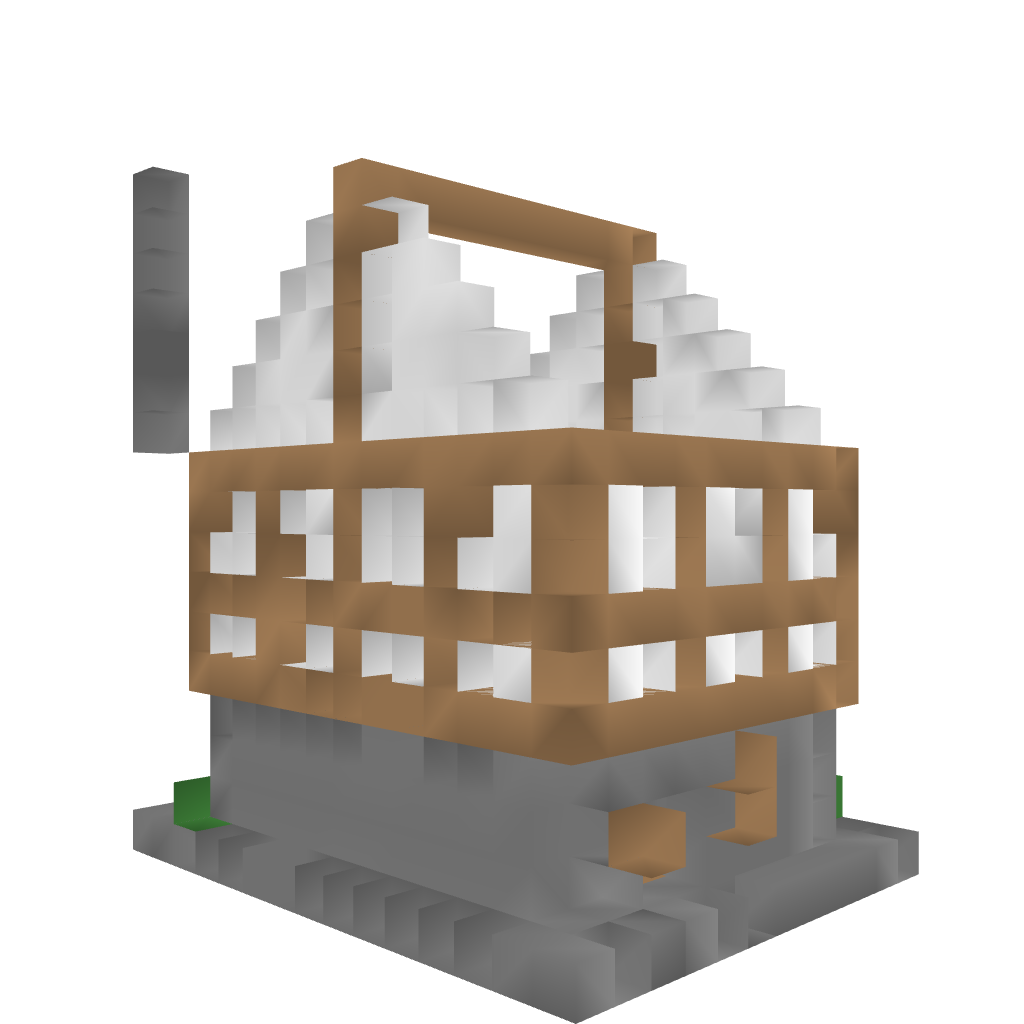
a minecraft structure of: Medieval Style House